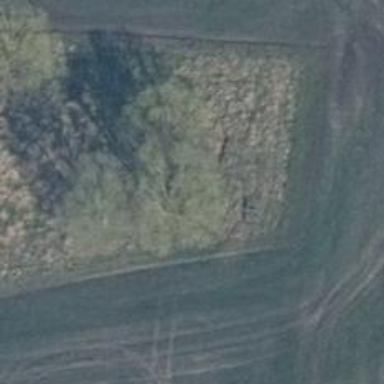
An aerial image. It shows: Row of trees in natural setting.